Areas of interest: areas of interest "Agricultural Bank of China (Chongqing Liangjiang Starlight Branch)"
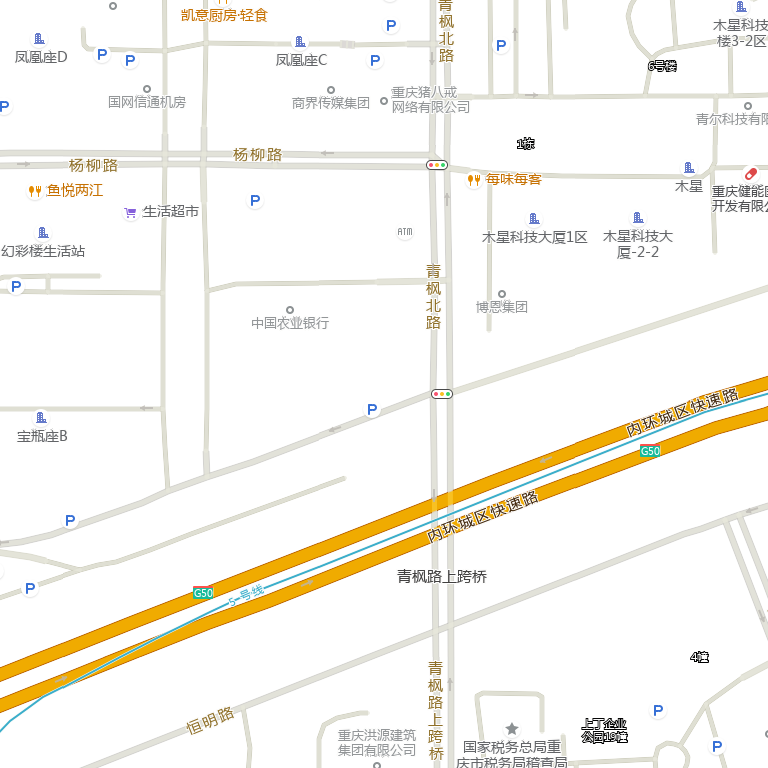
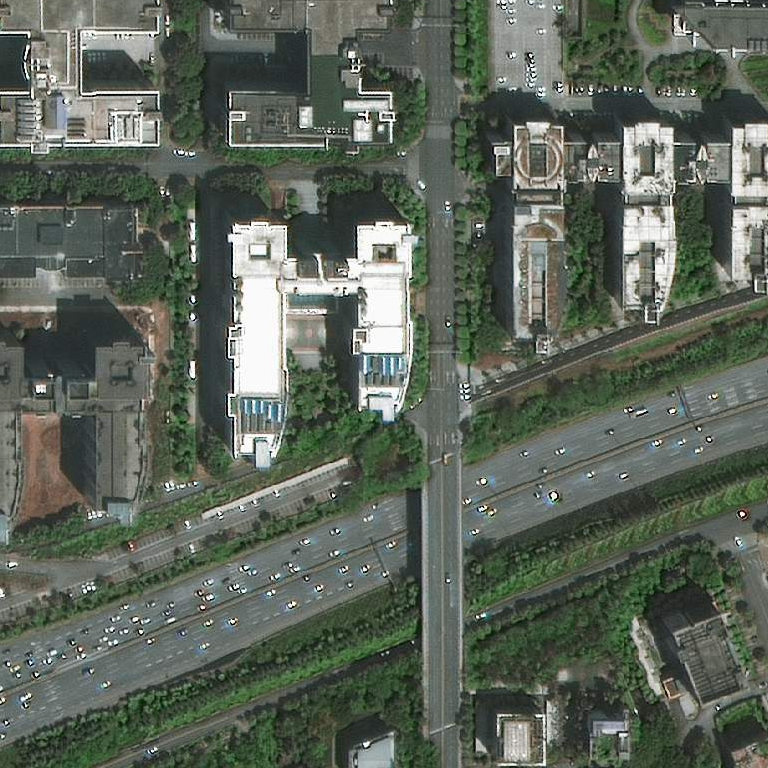